Field crop: tomato
Growth stage: 1
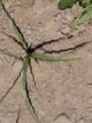
Species: cyperus